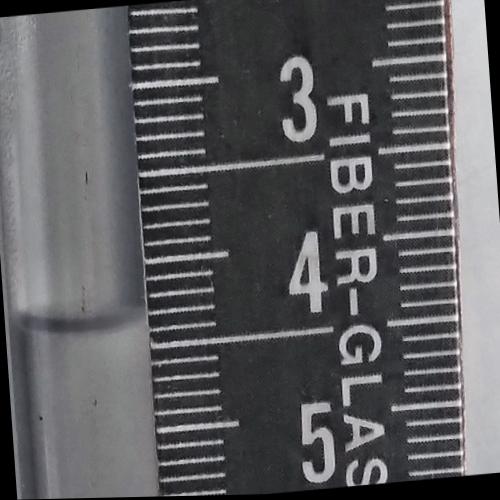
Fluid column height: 4.3 cm